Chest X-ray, PA view. Patient: 68 years old, sex F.
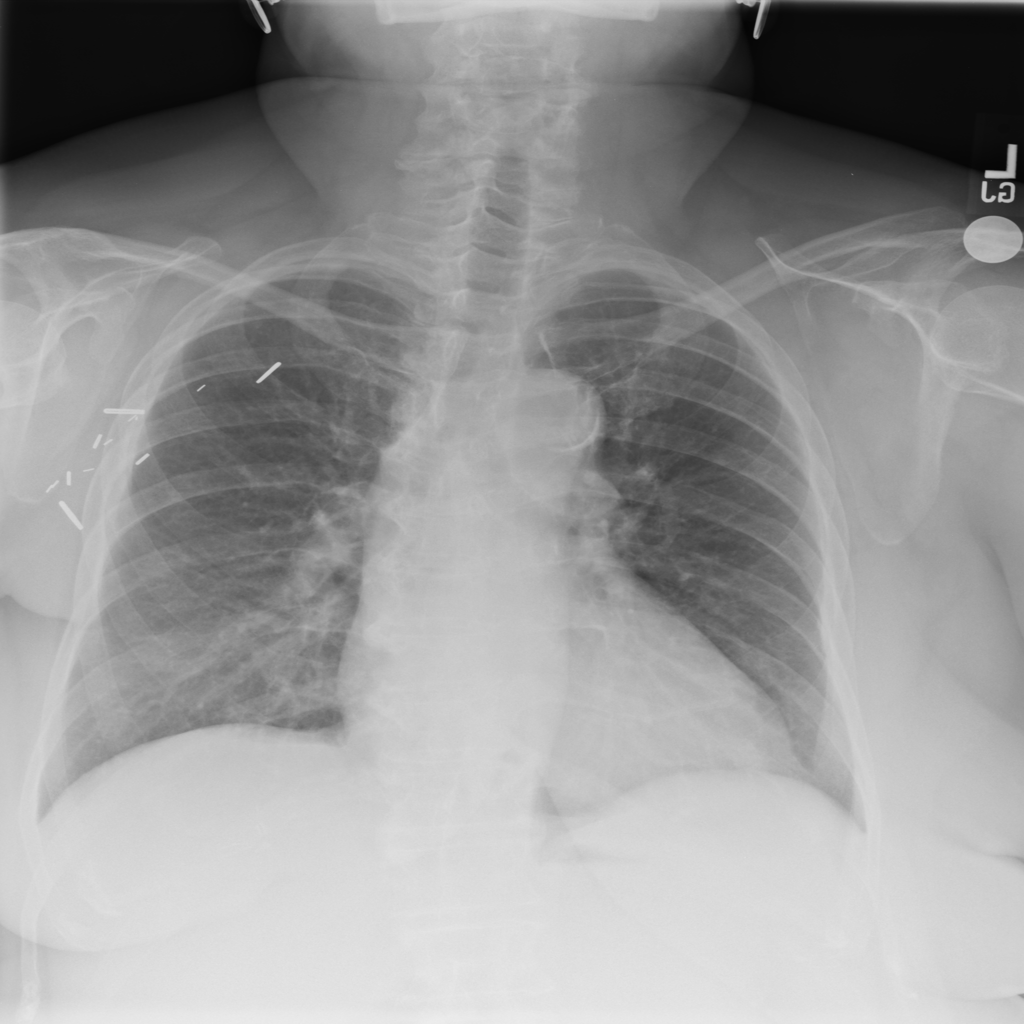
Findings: No Finding